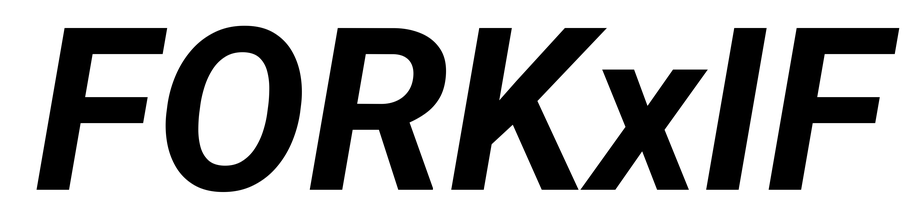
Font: Roboto-Italic_Bold_Italic